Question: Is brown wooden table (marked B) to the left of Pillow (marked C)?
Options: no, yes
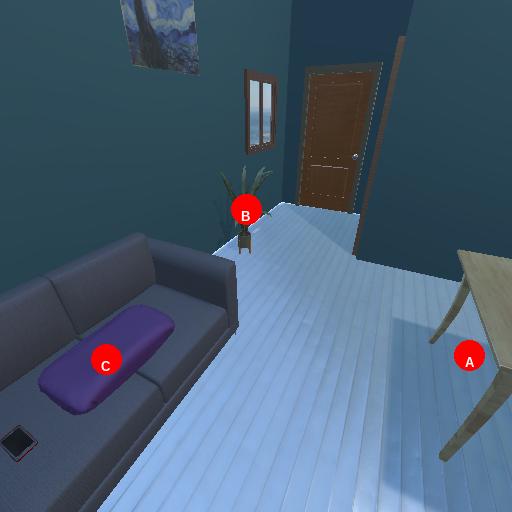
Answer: no